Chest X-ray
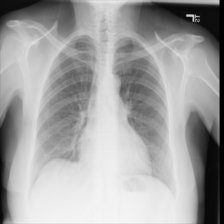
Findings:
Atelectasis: negative
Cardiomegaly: negative
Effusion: negative
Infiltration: negative
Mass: negative
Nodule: negative
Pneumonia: negative
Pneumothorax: negative
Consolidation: negative
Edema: negative
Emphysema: negative
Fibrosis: negative
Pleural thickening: negative
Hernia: negative